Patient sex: M
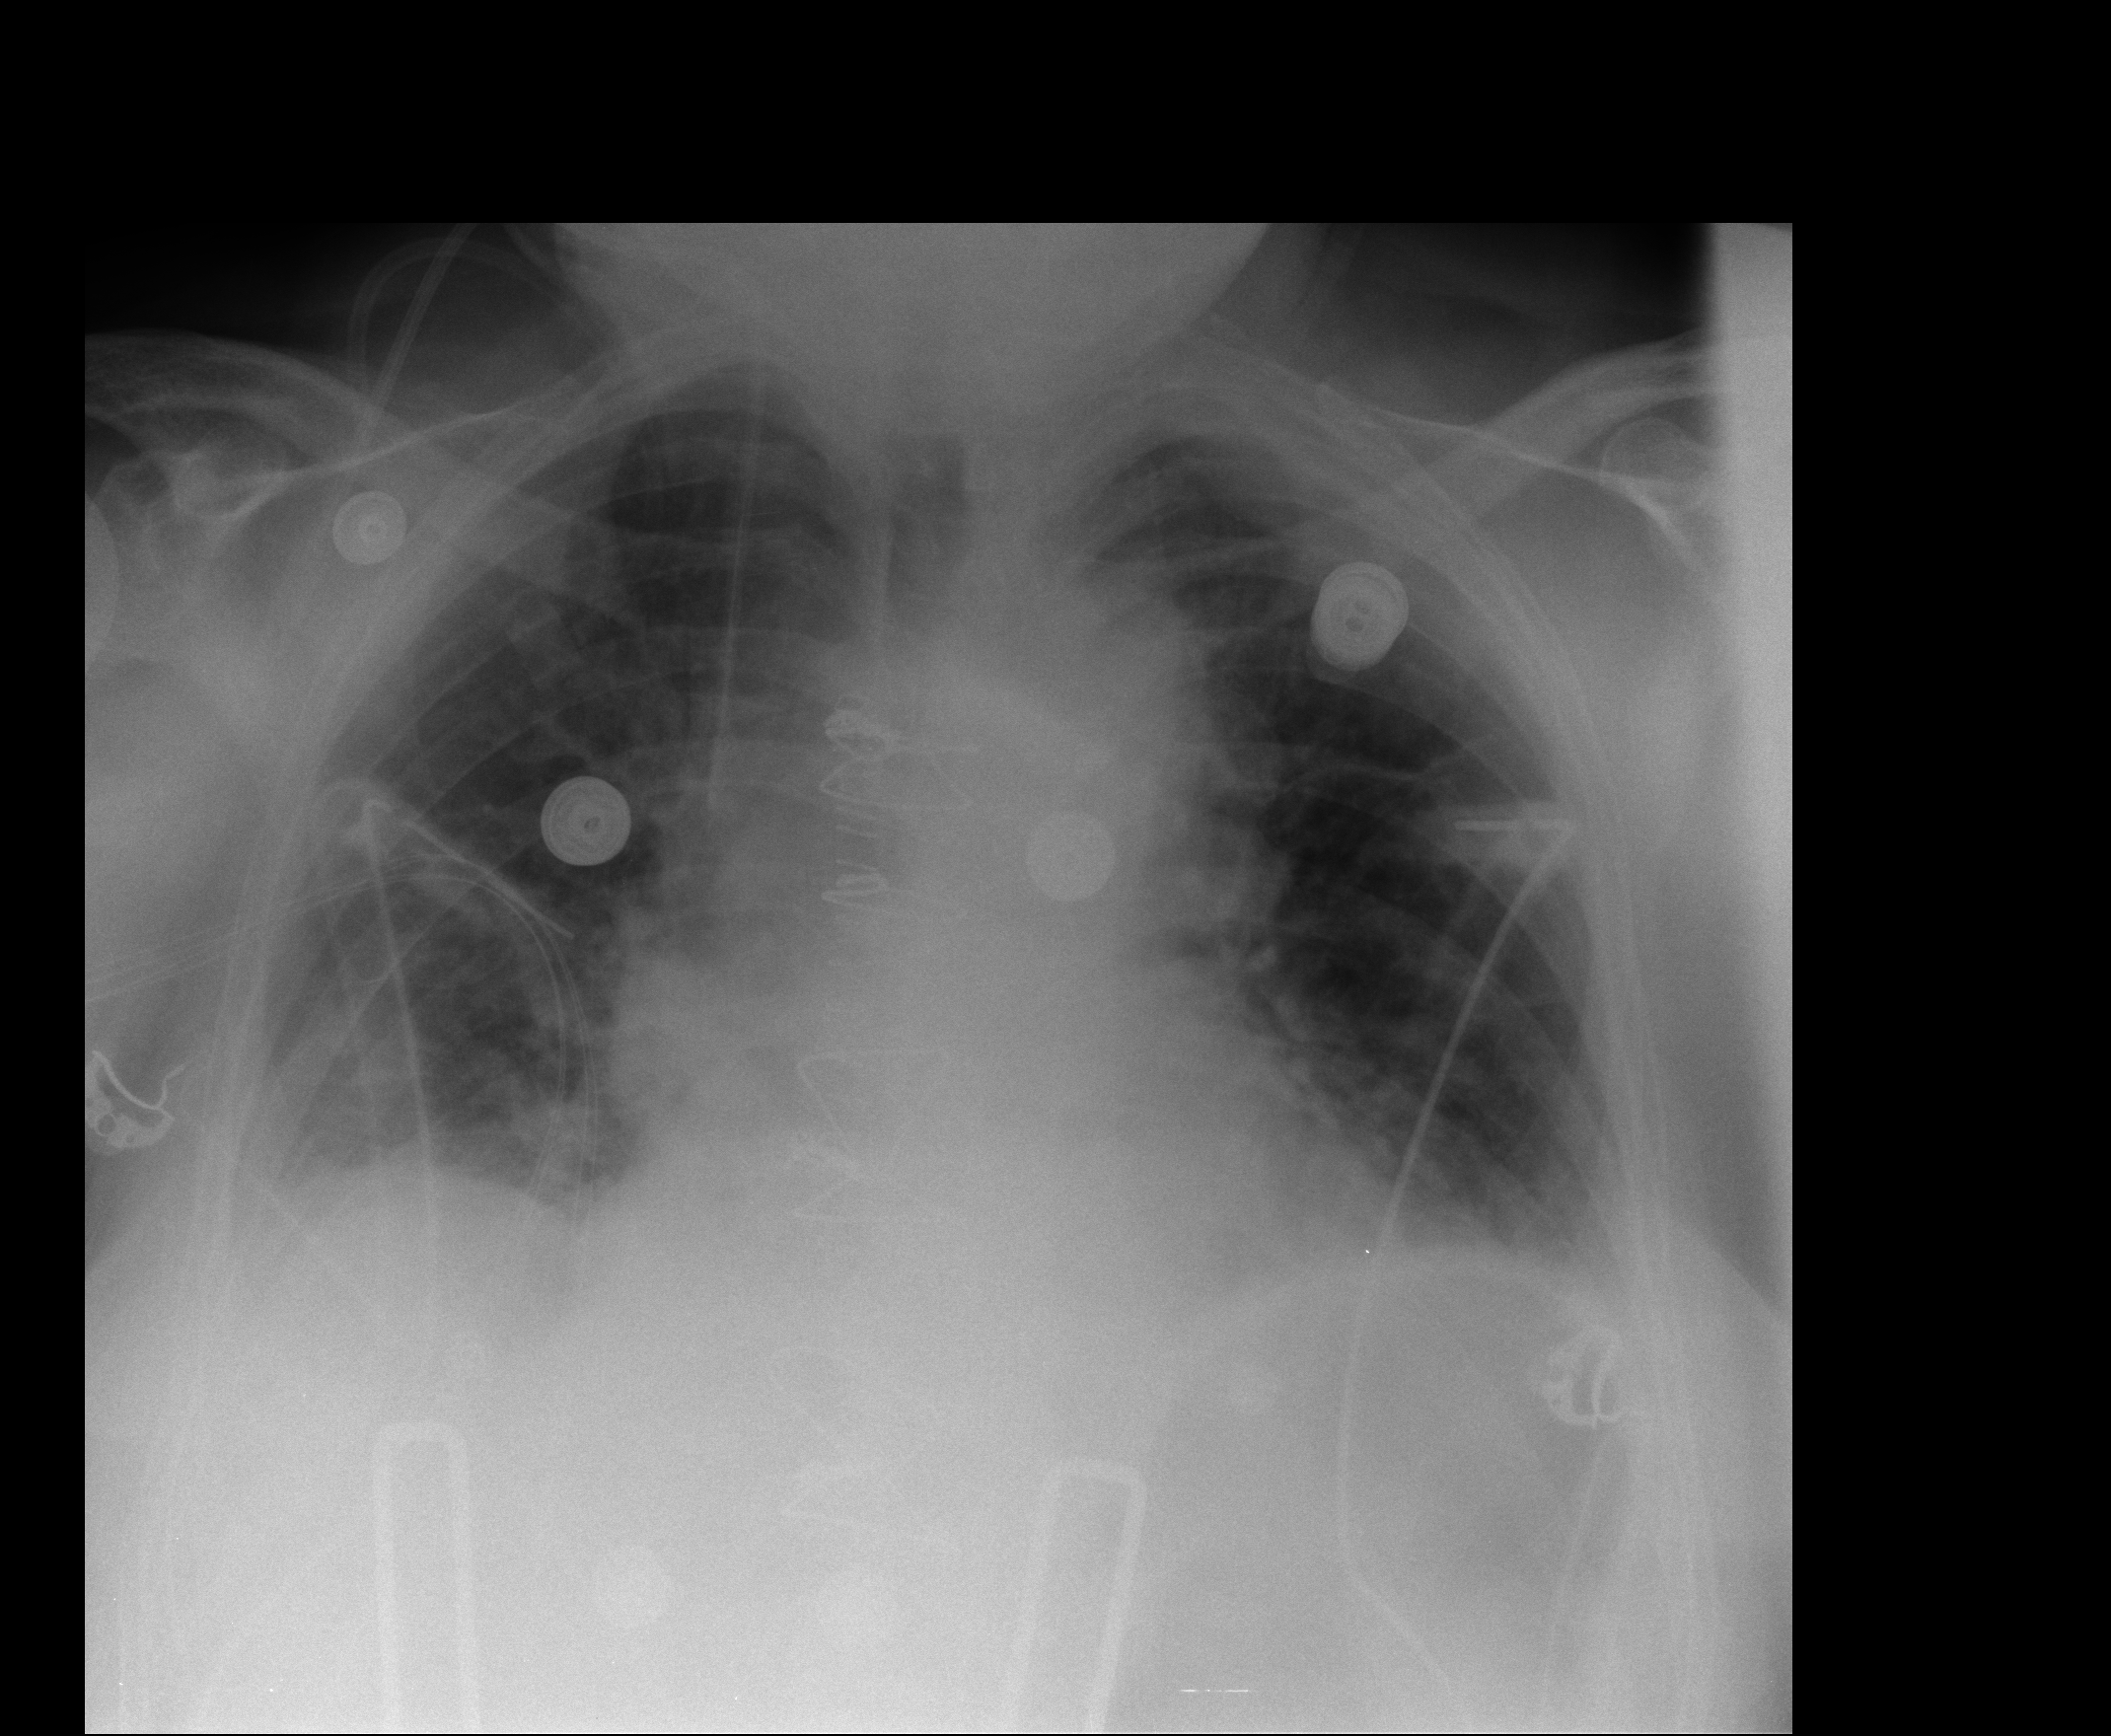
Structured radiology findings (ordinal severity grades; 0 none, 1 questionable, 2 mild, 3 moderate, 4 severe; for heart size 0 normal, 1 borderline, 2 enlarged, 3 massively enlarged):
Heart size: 1
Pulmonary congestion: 3
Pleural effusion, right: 2
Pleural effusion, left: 2
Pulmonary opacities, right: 2
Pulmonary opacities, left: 2
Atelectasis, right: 2
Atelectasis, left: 2